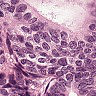
Metastatic tissue present: yes